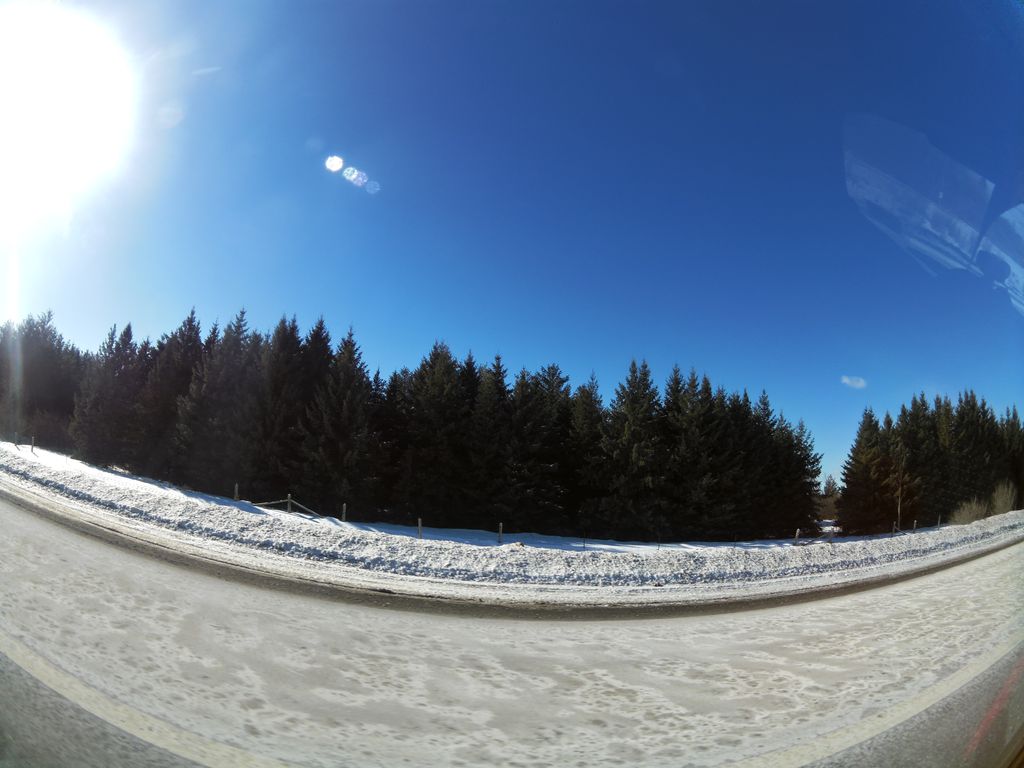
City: ottawa-gatineau